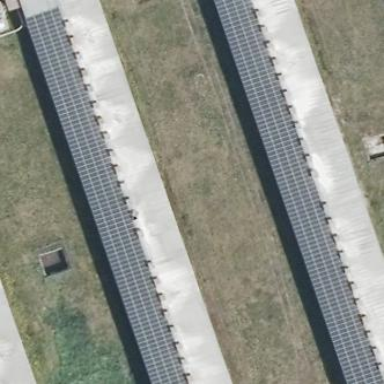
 generating electricity through photovoltaic methods."